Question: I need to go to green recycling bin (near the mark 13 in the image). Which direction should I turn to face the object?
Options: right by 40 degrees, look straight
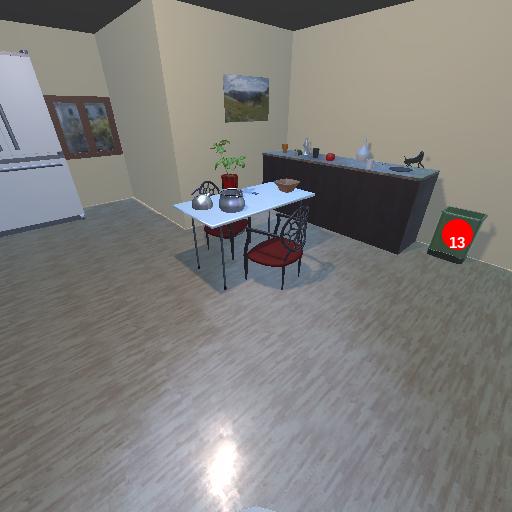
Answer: right by 40 degrees